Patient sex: M
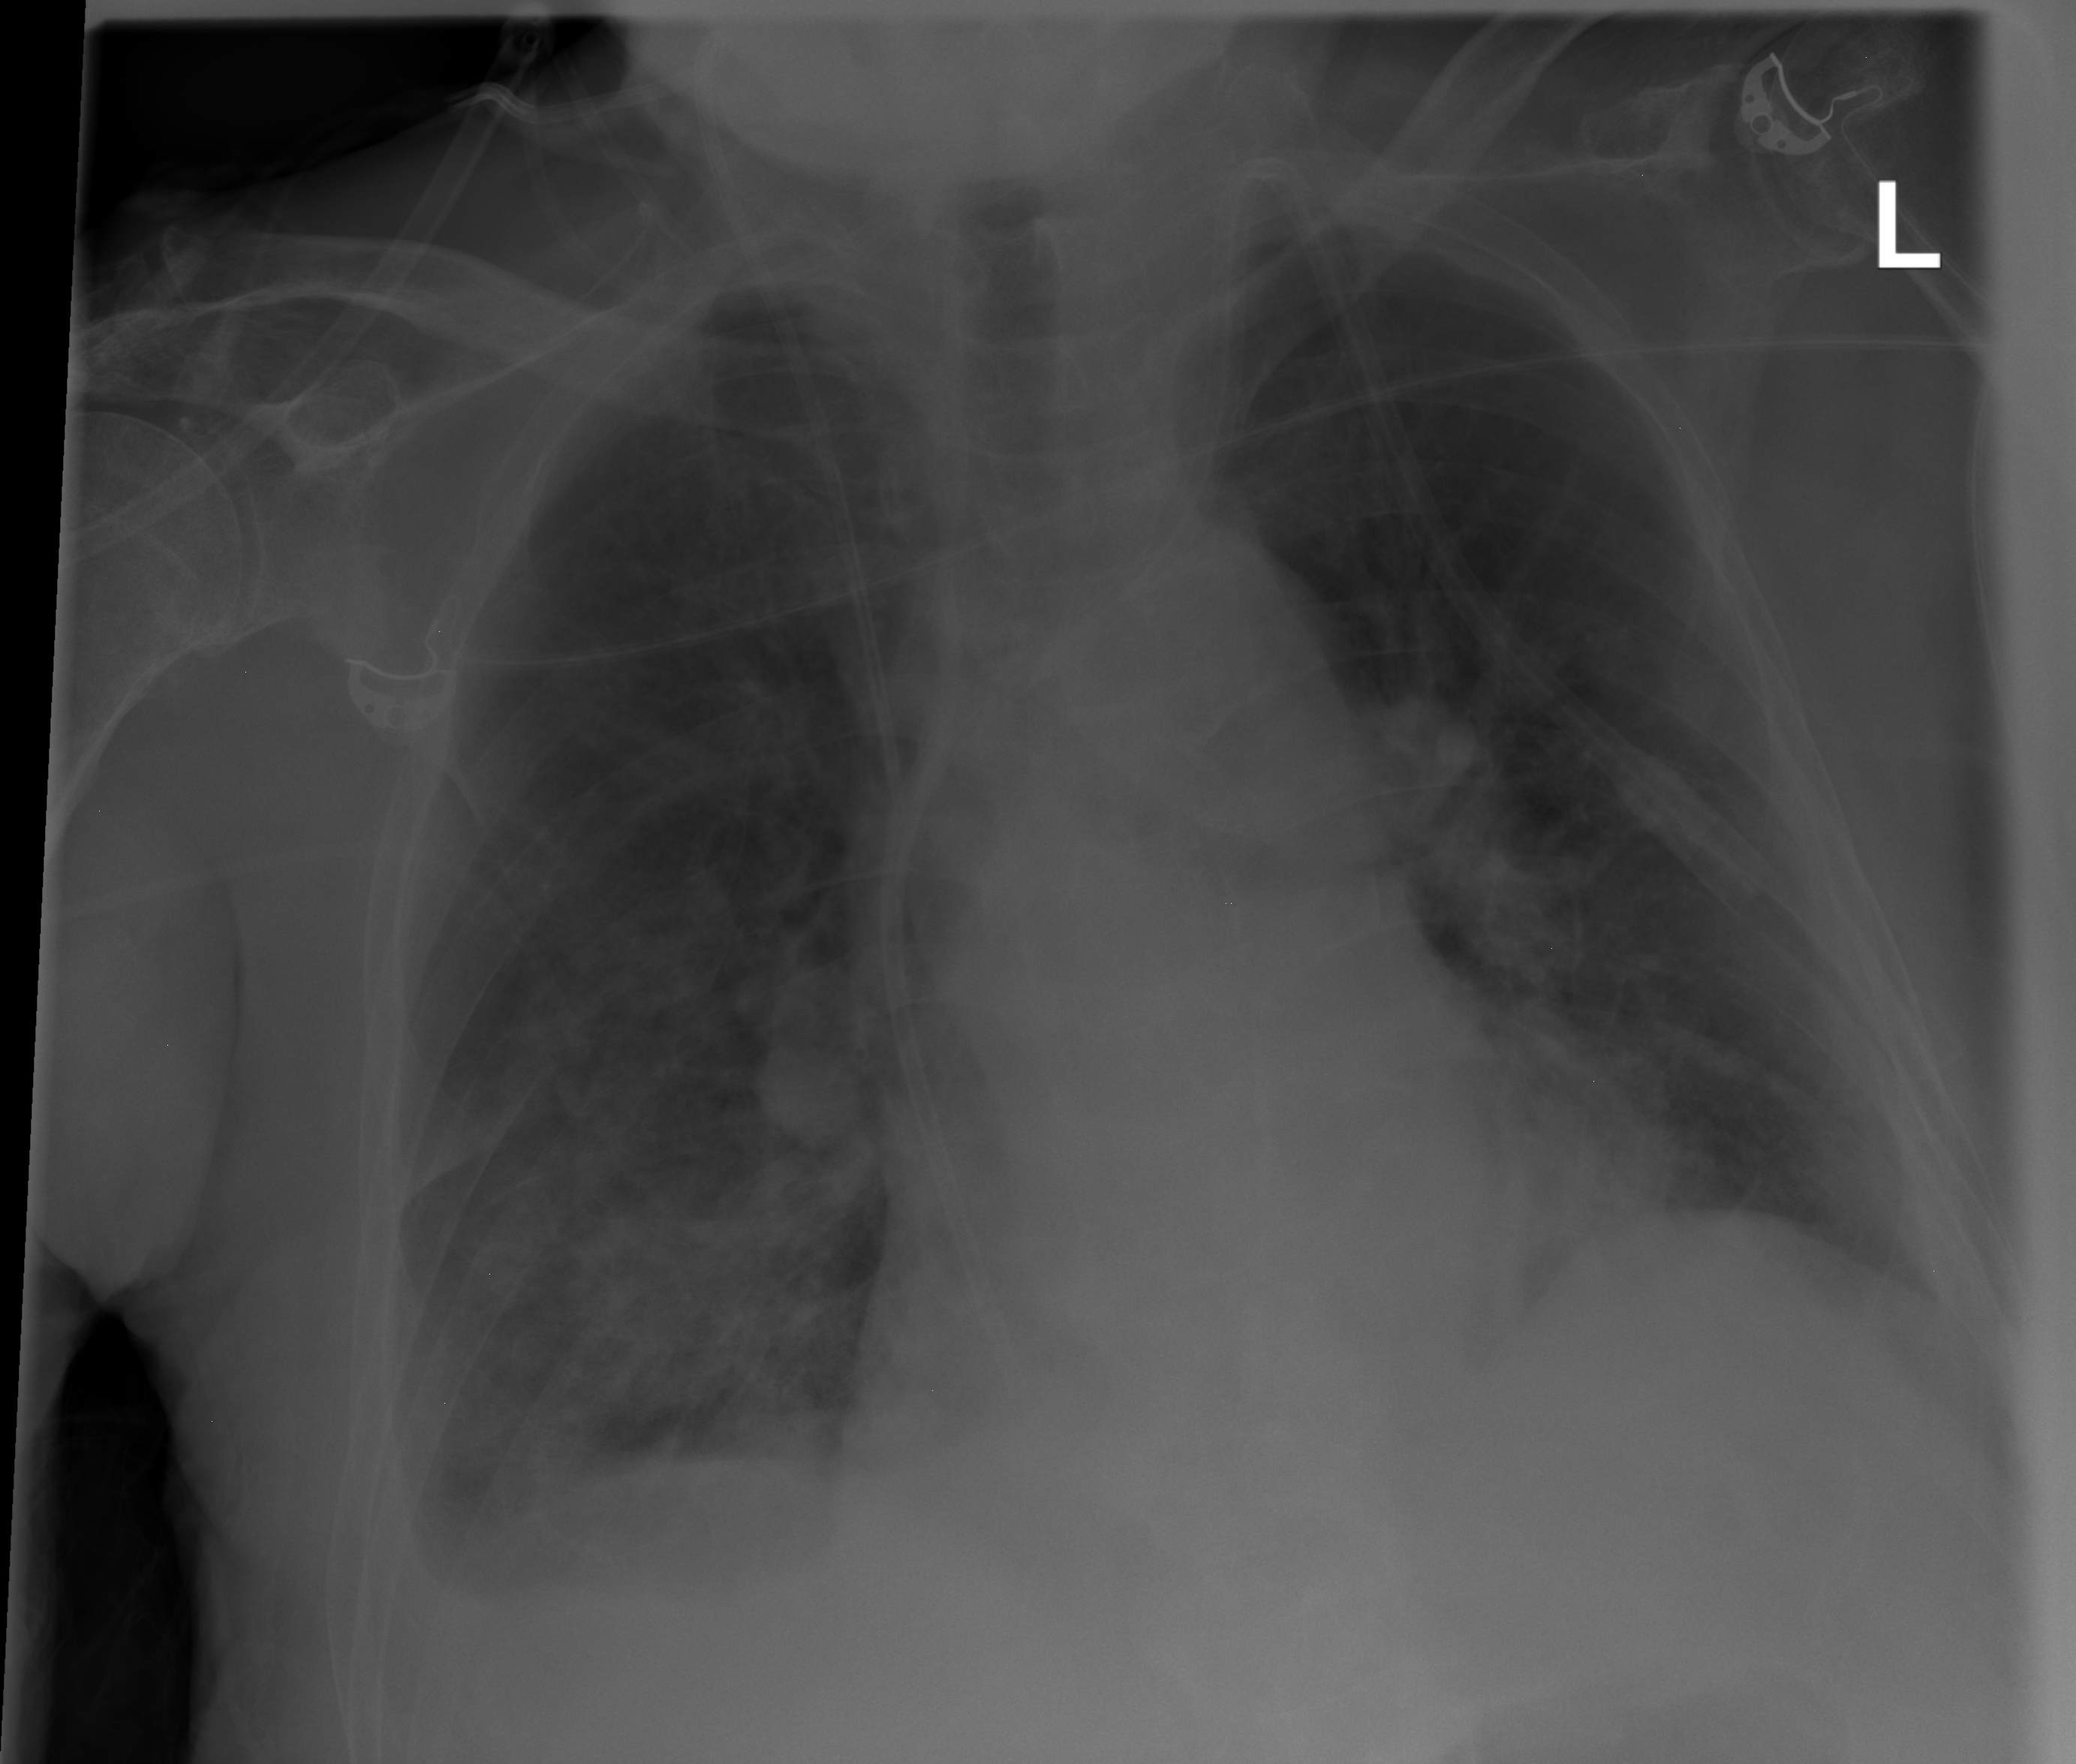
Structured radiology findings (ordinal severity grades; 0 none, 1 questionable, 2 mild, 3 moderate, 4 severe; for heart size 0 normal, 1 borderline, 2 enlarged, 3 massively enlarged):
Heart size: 2
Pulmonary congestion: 2
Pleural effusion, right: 2
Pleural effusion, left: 1
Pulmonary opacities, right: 2
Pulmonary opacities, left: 1
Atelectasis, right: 2
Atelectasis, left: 1